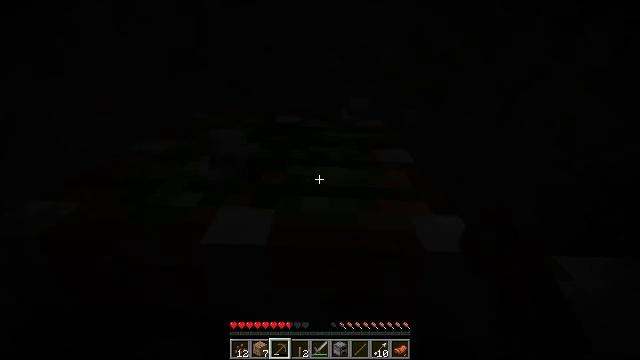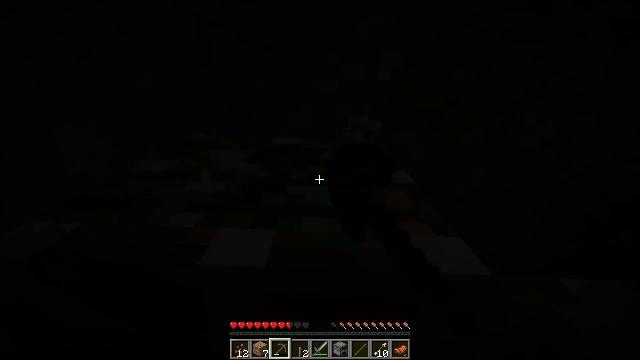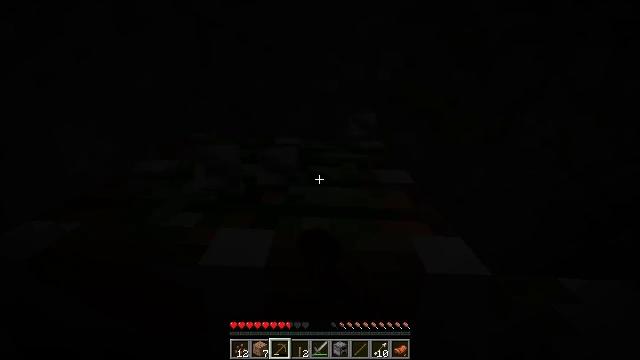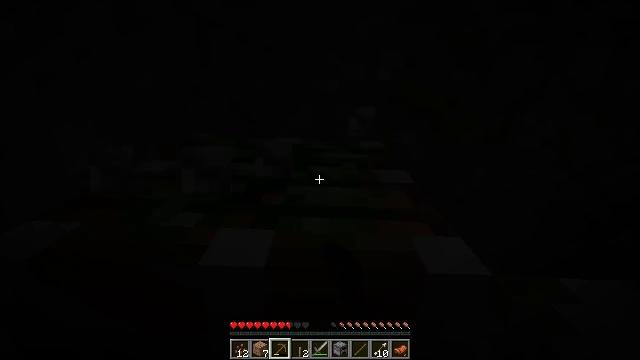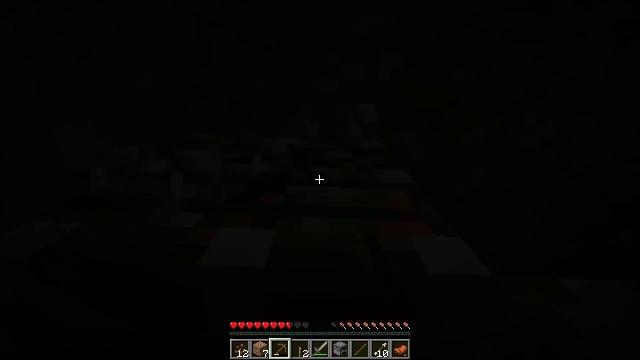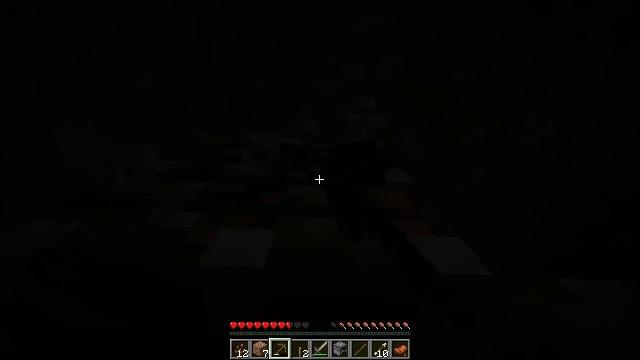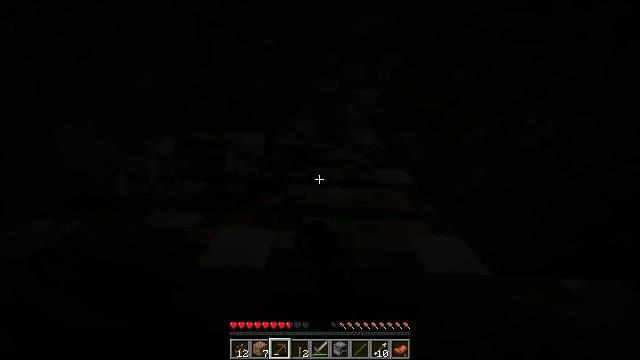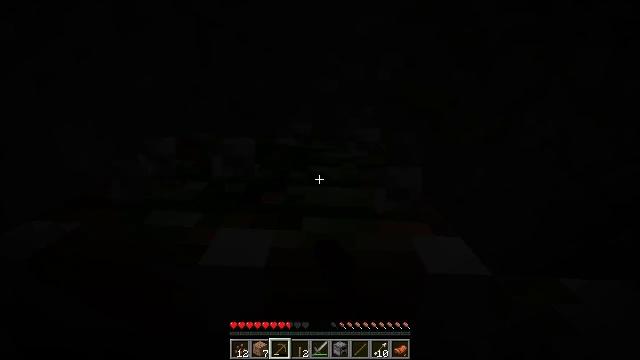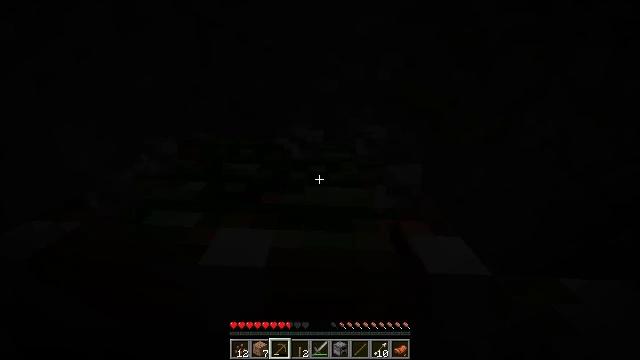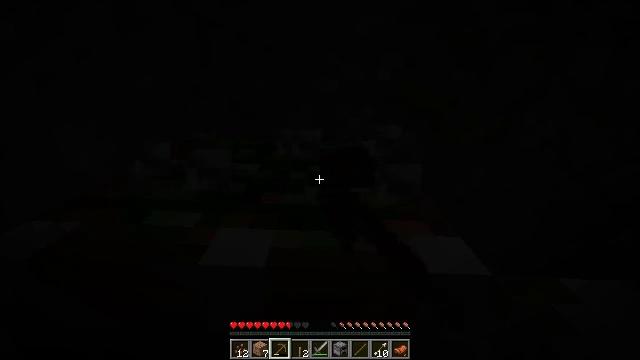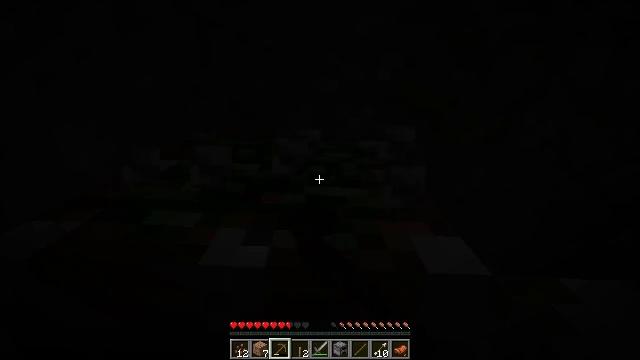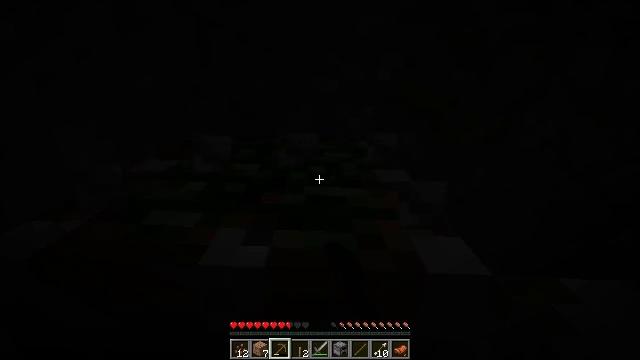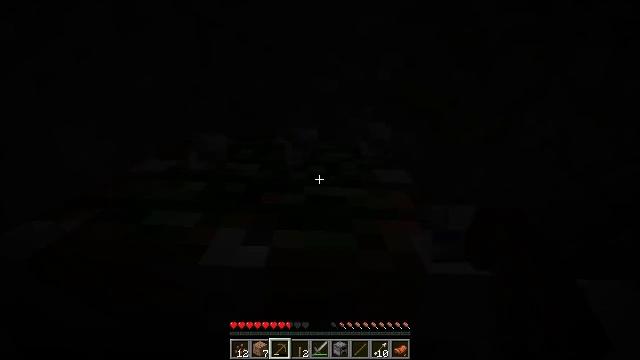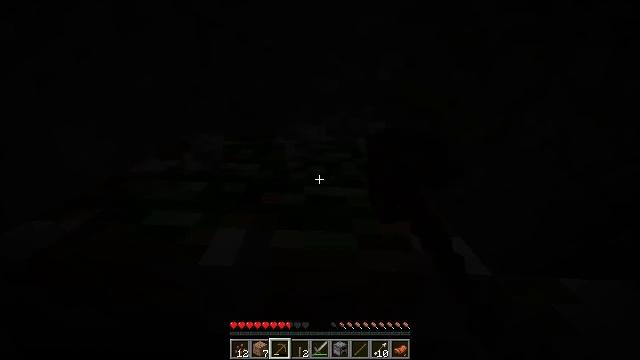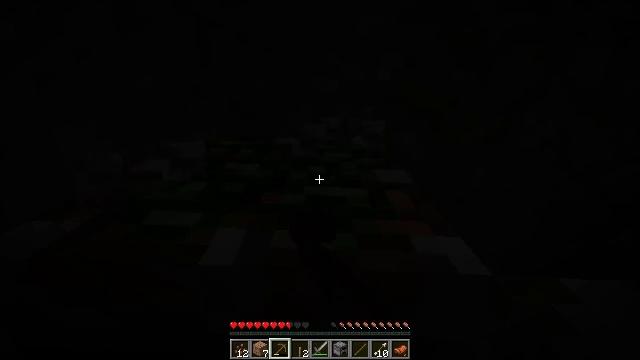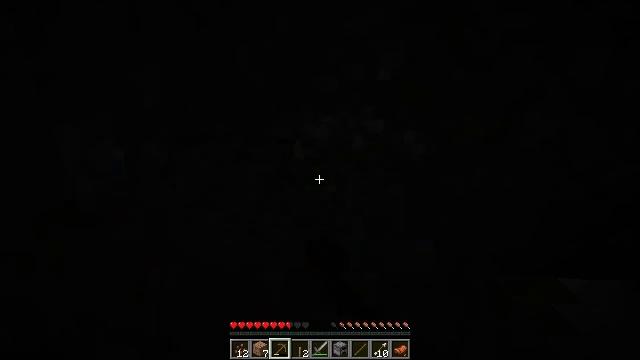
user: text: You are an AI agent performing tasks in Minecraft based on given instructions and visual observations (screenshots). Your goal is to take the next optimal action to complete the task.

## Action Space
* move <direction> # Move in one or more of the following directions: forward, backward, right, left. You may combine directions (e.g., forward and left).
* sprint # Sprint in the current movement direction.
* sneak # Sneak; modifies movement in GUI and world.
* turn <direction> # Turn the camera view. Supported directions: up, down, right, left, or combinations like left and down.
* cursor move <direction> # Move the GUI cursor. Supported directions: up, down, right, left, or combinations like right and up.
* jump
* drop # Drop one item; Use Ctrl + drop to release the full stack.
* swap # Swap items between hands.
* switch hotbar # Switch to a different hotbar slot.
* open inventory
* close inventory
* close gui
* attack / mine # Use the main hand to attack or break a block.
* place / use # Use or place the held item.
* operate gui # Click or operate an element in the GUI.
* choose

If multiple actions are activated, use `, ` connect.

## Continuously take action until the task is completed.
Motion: motion action
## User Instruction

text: Attack the sticky piston to retrieve it.
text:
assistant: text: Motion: turn up, attack / mine
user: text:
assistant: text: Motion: attack / mine
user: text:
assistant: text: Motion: attack / mine
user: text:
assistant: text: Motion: attack / mine
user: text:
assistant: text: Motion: attack / mine
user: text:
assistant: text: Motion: attack / mine
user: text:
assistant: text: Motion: attack / mine
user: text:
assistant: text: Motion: attack / mine
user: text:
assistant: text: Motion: attack / mine
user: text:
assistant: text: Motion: attack / mine
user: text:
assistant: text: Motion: attack / mine
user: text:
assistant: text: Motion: attack / mine
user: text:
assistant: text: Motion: attack / mine
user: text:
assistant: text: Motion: attack / mine
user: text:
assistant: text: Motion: attack / mine
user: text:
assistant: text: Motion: attack / mine
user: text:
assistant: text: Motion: attack / mine
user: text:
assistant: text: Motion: turn down, attack / mine
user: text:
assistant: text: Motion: turn down, attack / mine
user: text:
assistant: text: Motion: turn down, attack / mine
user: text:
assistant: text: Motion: attack / mine